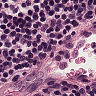
Metastatic tissue present: no